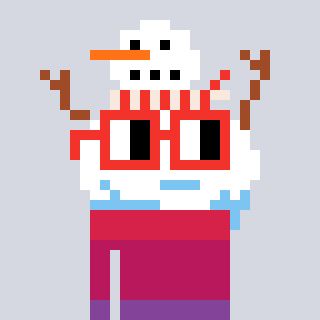
a pixel art character with square red glasses, a snowman-shaped head and a teal-colored body on a cool background